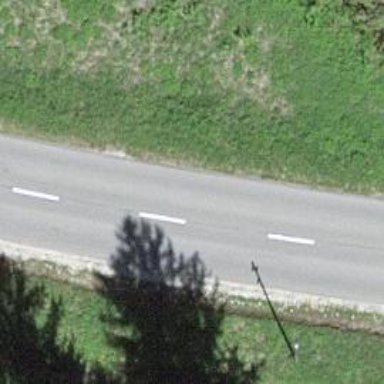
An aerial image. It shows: Secondary road.